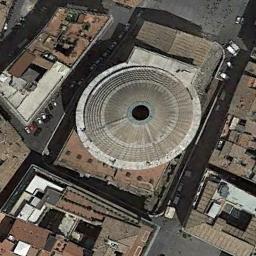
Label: church